Question: Hi i am Learning Angular
I just Made an angular Panel But I want It To Be Rtl But I do not Know How To do That
This Is My Panel

this Is My Html Code
'''
<mat-toolbar color="primary">
<mat-toolbar-row>
<button mat-icon-button >
<mat-icon>menu</mat-icon>
</button>
<span> Admin Panel </span>
<div fxFlex fxLayout="row" fxLayoutAlign="flex-end">
<ul fxLayout="row" fxLayoutGap="20px">
<li>
<button mat-icon-button>
<mat-icon>settings</mat-icon>
</button>
</li>
<li>
<button mat-icon-button>
<mat-icon>help_outline</mat-icon>
</button>
</li>
</ul>
</div>
</mat-toolbar-row>
</mat-toolbar>
'''
This Is My css
'''
ul li{
list-style: none;
}
'''
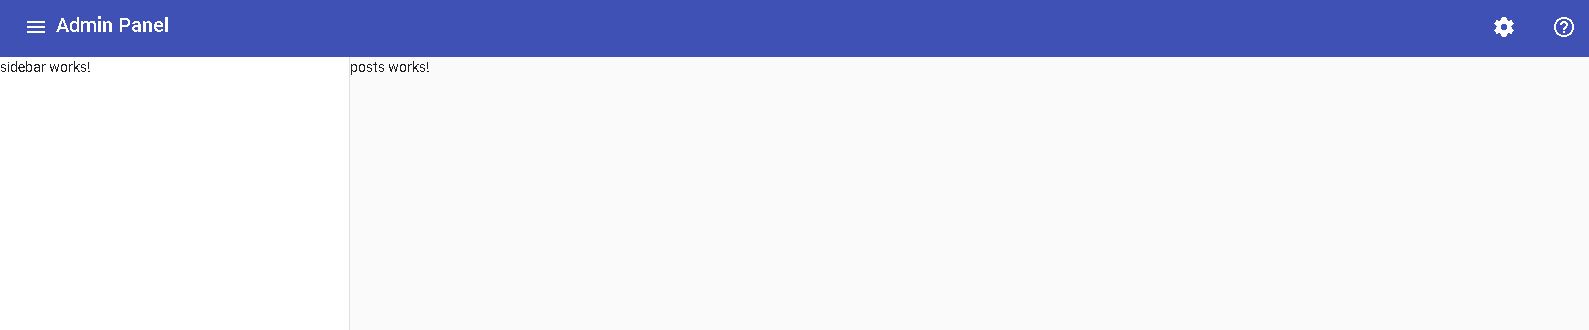
Answer: Do you mean something like that?
<URL>
Code:
'''
<mat-toolbar color="primary">
<mat-toolbar-row fxLayout="row-reverse">
<button mat-icon-button (click)="sidenav.toggle()">
<mat-icon>menu</mat-icon>
</button>
<span> Admin Panel </span>
<span fxFlex="1 1"></span>
<button mat-icon-button>
<mat-icon>settings</mat-icon>
</button>
<button mat-icon-button>
<mat-icon>help_outline</mat-icon>
</button>
</mat-toolbar-row>
</mat-toolbar>
<mat-sidenav-container>
<mat-sidenav #sidenav position="end">
Sidenav content
</mat-sidenav>
<mat-sidenav-content>
Sidenav content
</mat-sidenav-content>
</mat-sidenav-container>
'''
Using the 'fxLayout="row-reverse"'-property in your '<mat-toolbar-row>'
Here is a stackblitz: <URL>
fyi if you only have one toolbar row, you can leave out the '<mat-toolbar-row>'.